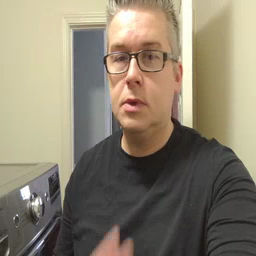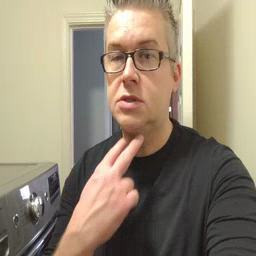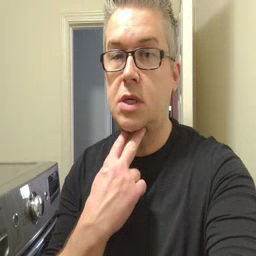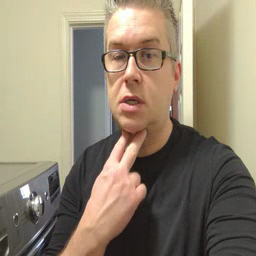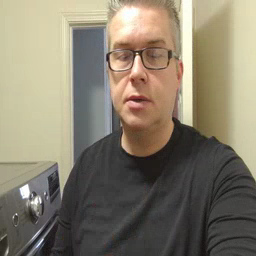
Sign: stuck